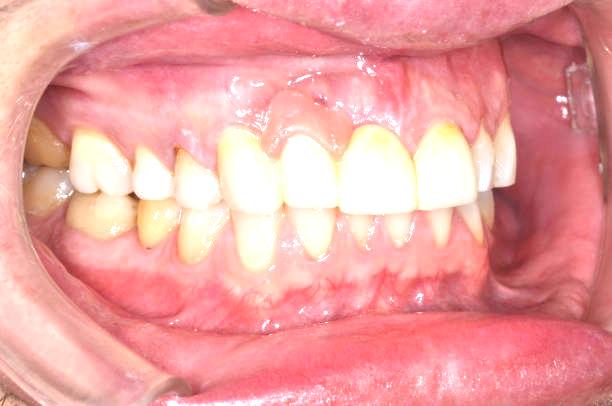
Condition: Gingivitis